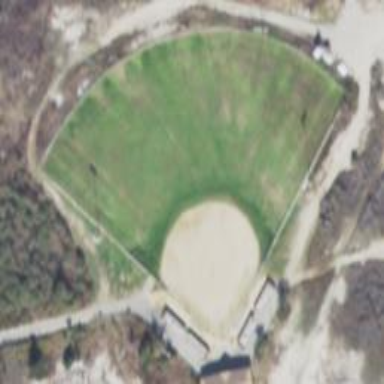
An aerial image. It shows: Baseball pitch for leisure land activities.